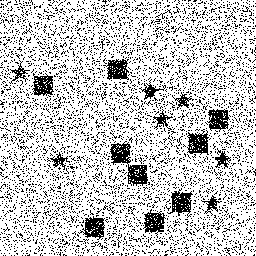
Squares: 9
Triangles: 0
Stars: 7
Total shapes: 16